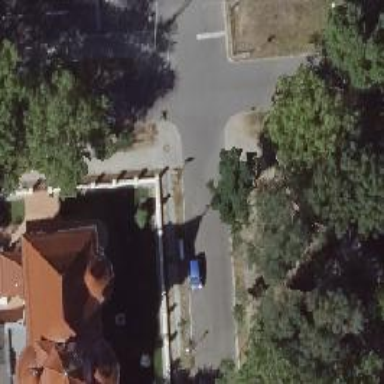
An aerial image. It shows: Residential road with asphalt surface. There is parking lane on the right side.